Question: I have one (razor) page that contain 5 different partial views. Each partial view is responsible for some data from database. In that master page I use one model object but for partial views I use different model objects. The problem is that when I set model object in partial view my application breaks with following error:
The model item passed into the dictionary is of type ''MyProject.WebUI.Models.BigPageViewModel', but this dictionary requires a model item of type 'MyProject.WebUI.Models.StatisticsViewModel'.'
Here is the code:
This is the big page that contains partial views:
'''
@model MyProject.WebUI.Models.BigPageViewModel
@{
Layout = "../Shared/_BigPage.cshtml";
}
...
@{Html.RenderPartial("../Data/StatisticsFeed");}
...
'''
This is controller code. For this method I created partial view that should be rendered in big page.
'''
public ActionResult StatisticsFeed()
{
StatisticsViewModel cs = new StatisticsViewModel();
cs.TotalData = (new StatisticsRepository()).GetStatisticCompleteData(1);
return View(cs);
}
'''
And this is the code in partial view:
'''
@model MyProject.WebUI.Models.StatisticsViewModel
...
'''

I used 'RenderAction' method instead of 'RenderPartial' and it return value but returns me two results one with data and one without, this must be some stupid mistake...
'''
public ActionResult StatisticsFeed()
{
StatisticsViewModel cs = new StatisticsViewModel();
cs.TotalData = (new StatisticsRepository()).GetStatisticCompleteData(1);
cs.TotalCitizns = 569;
return View(cs);
}
'''
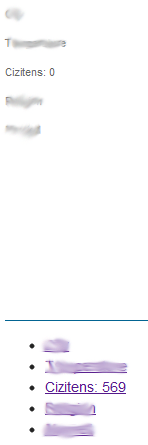
Answer: You need to specify explicitly the model being passed to the partial using the second argument of the 'RenderPartial' method. If you don't specify it the parent model is passed and so the exception you get:
'''
@{Html.RenderPartial("../Data/StatisticsFeed", Model.SomePropertyOfTypeStatisticsViewModel);}
'''
Another possibility is to use <URL>:
'''
@{Html.RenderAction("StatisticsFeed", "ControllerName");}
'''
This will invoke the 'StatisticsFeed' controller action which itself will fetch the model from the database and render the results.